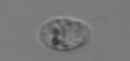
Label: Amoeba